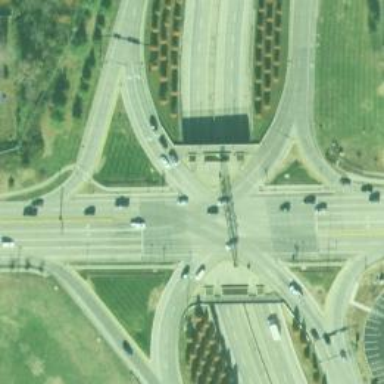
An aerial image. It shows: Trunk_link highway on bridge.